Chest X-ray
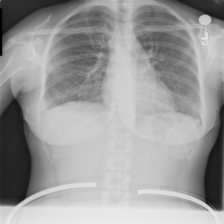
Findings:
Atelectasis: negative
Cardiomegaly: negative
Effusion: negative
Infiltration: negative
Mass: negative
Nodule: negative
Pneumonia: negative
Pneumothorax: negative
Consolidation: negative
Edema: negative
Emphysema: negative
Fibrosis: positive
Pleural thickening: negative
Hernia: negative